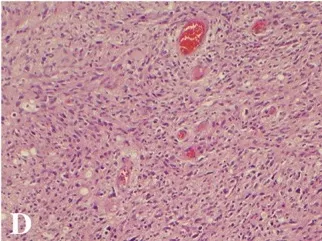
Histopathology demonstrating pleomorphic glial cells, nuclear atypia, palisading necrosis, mitoses, and vascular proliferation consistent with a diagnosis of glioblastoma. (D) Vascular proliferation at 10x magnification.
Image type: pathology (h&e)